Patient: sex F, age 43
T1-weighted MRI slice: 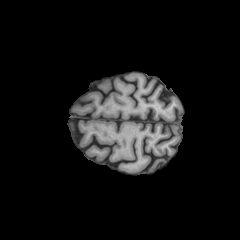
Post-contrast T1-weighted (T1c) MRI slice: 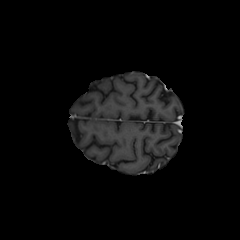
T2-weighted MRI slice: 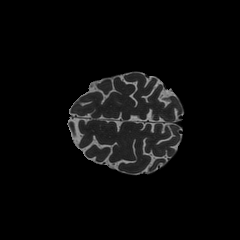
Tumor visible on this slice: no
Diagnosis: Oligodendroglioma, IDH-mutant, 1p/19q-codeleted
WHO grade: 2